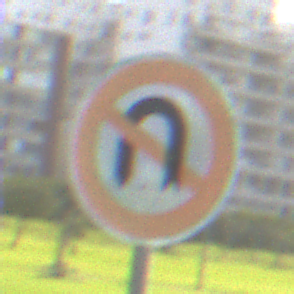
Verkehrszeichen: VerbotWenden
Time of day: MorningAfternoon
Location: Outdoor (Suburban)
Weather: PartlyCloudy
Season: NotSpecified
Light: Natural